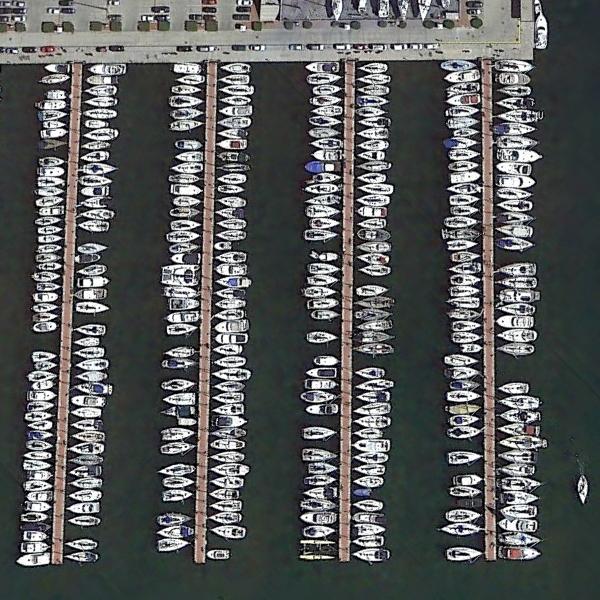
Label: Port